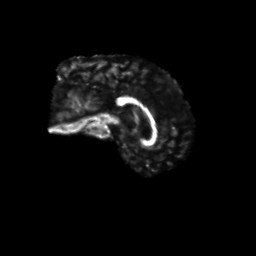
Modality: FA
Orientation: sagittal
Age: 65
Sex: male
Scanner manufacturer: siemens
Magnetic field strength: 3 T
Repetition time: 8.6 s
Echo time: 0.095 s